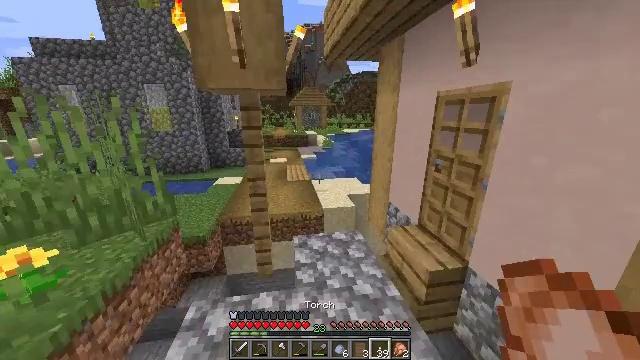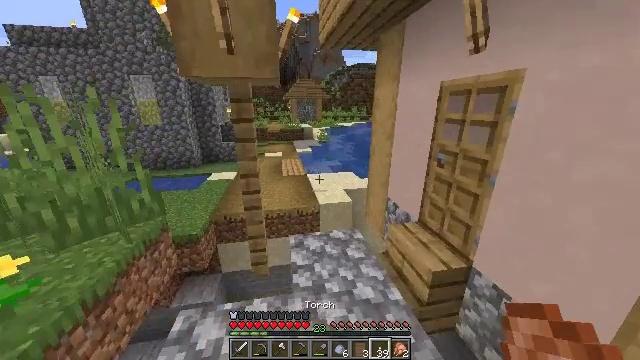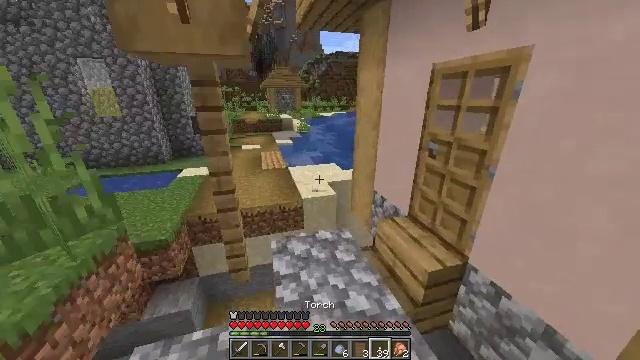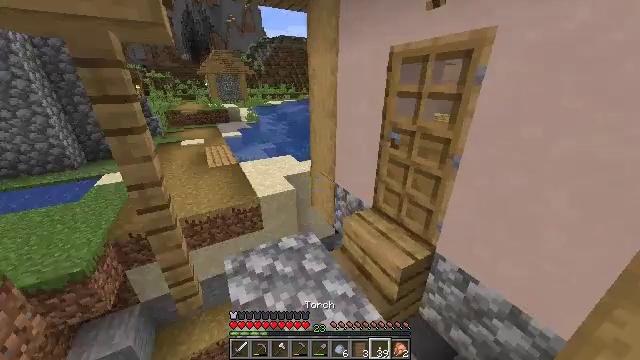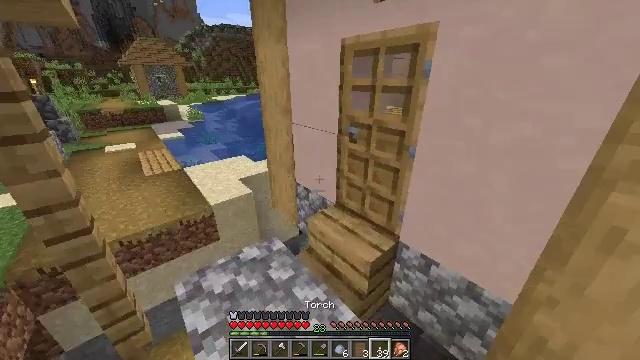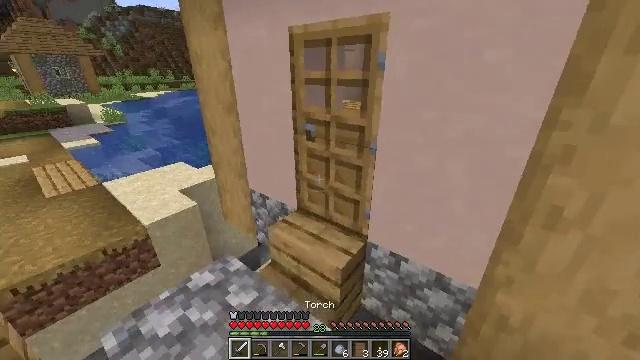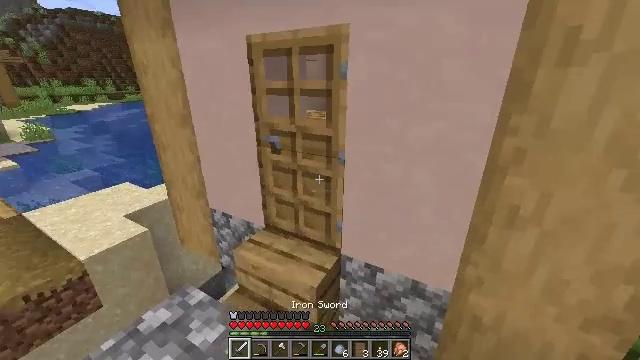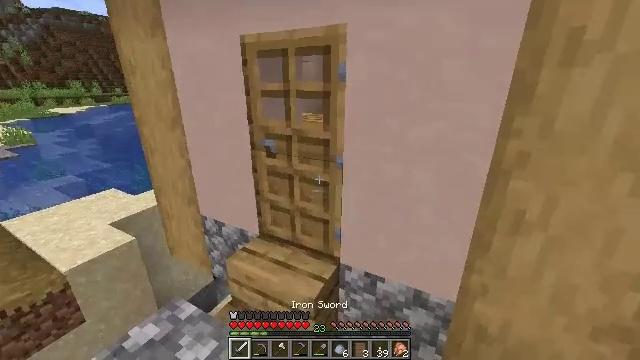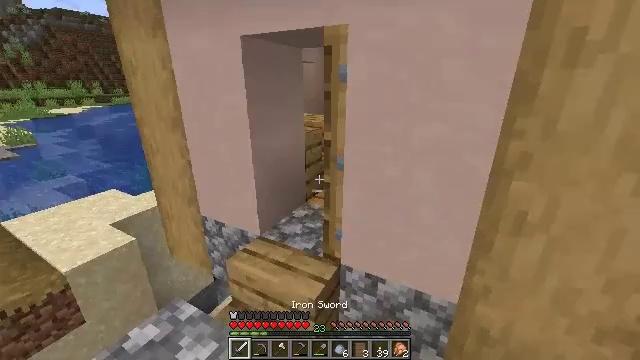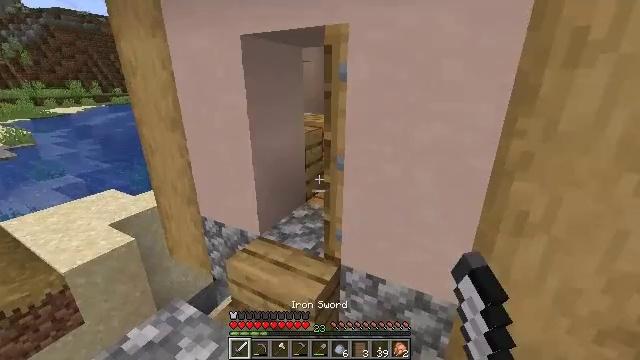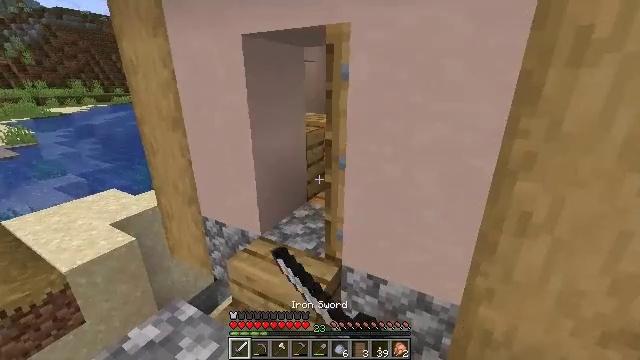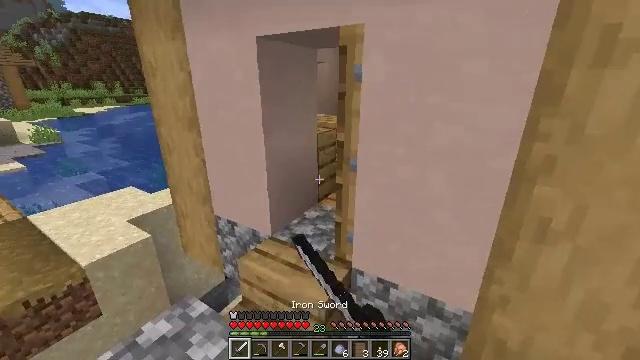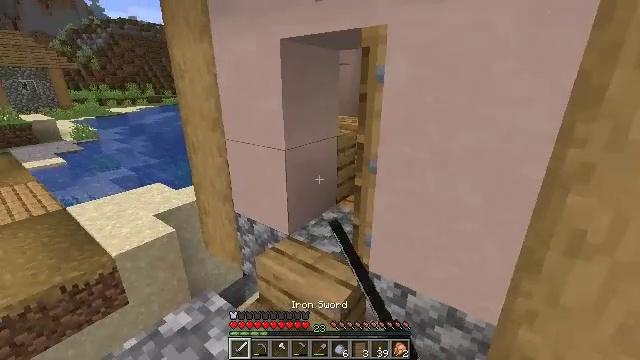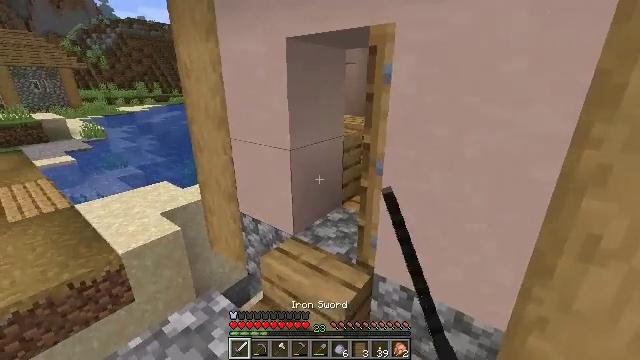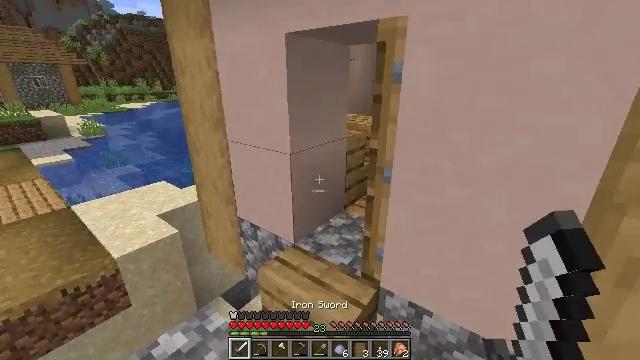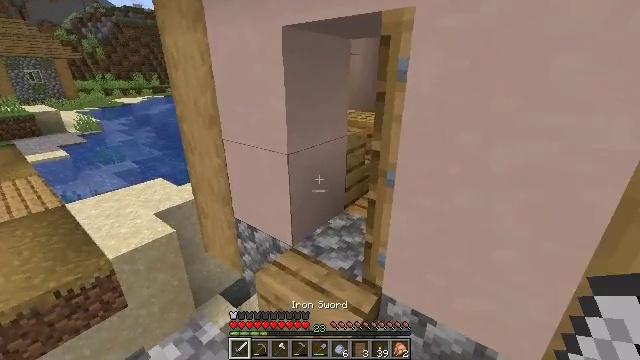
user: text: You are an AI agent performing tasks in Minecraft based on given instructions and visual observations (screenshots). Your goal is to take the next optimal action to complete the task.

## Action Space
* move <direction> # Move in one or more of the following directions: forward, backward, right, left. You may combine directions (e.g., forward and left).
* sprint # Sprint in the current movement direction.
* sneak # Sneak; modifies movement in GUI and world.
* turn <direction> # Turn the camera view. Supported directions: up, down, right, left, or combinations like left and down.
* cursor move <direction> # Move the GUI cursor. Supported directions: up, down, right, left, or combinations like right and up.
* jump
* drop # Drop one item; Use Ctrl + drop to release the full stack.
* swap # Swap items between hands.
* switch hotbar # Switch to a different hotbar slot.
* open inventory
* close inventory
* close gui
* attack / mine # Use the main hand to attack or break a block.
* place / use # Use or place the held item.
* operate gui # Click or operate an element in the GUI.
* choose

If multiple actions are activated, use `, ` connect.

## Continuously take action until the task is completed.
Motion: motion action
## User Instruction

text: Retrieve the brewing stand by breaking it.
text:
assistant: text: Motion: move forward, turn right and down
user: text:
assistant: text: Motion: move forward, turn right and down
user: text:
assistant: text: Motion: turn right and down
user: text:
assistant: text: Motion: turn right
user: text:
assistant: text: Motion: turn right, switch to hotbar 1
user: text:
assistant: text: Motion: turn right and up, switch to hotbar 1
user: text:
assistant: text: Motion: turn right and up, switch to hotbar 1
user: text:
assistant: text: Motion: use / place
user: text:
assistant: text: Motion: use / place
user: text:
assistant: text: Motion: use / place
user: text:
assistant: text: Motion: turn left
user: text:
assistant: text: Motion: turn left
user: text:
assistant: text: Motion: move forward, turn left
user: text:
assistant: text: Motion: move forward
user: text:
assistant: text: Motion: move forward, turn down
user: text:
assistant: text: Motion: move forward and move left, turn right
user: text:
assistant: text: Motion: move forward and move left, turn right and down
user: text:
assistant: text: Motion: move forward, turn right
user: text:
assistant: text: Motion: move forward, turn right
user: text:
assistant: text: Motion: move forward, turn right
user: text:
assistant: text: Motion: move forward, turn right
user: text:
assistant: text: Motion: move forward
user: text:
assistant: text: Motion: move forward and move left, turn right
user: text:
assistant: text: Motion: move forward and move left, turn right
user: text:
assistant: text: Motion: move forward and move left, turn right
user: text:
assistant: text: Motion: turn right
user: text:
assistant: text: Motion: no_op
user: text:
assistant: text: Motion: no_op
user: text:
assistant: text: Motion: no_op
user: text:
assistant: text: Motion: turn left